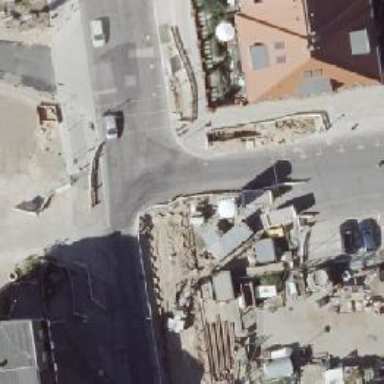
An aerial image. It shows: Unmarked crossing on footway.